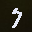
Label: 7